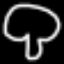
Label: mushroom